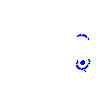
Particle: kaon